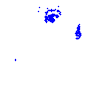
Particle: kaon